Question: I have the following code :
'''
@{
var db = Database.Open("WebPageMovies") ;
var selectCommand = "SELECT * FROM Movies";
var searchGenre = "";
var searchTitle = "";
var selectedData = "";
// search by Genre
if(!Request.QueryString["searchGenre"].IsEmpty() ) {
selectCommand = "SELECT * FROM Movies WHERE Genre = @0";
searchGenre = Request.QueryString["searchGenre"];
}
// searching by title ( but any word or words that match a title will work).
if(!Request.QueryString["searchTitle"].IsEmpty()){
selectCommand += " AND Title LIKE @1";
searchTitle = "%"+ Request.QueryString["searchTitle"] + "%";
}
// if both textboxes are empty, then the following is dispayed
if(searchGenre != null)
{
selectedData = db.Query(selectCommand, searchGenre,searchTitle);
}
else
{
selectedData = db.Query(selectCommand,searchTitle);
}
var grid = new WebGrid(source: selectedData, defaultSort: "Genre", rowsPerPage:3);
}
<!DOCTYPE html>
<html lang="en">
<head>
<style type="text/css">
.grid { margin: 4px; border-collapse: collapse; width: 600px; }
.grid th, .grid td { border: 1px solid #C0C0C0; padding: 5px; }
.head { background-color: #E8E8E8; font-weight: bold; color: #FFF; }
.alt { background-color: #E8E8E8; color: #000; }
</style>
<meta charset="utf-8" />
<title>Movies</title>
</head>
</head>
<body>
<h1>Movies</h1>
<form method="get">
<div>
<label for="searchGenre">Genre to look for:</label>
<!-- in order for the textbox to rememebr what search value was entered, we need to provide a value attribute with that search value in our HTML-->
<input type="text" value="@Request.QueryString["searchGenre"]" name="searchGenre" value="" />
@*<input type="Submit" value="Search Genre" /><br/>*@
(Leave blank to list all movies.)<br/>
</div>
<div>
<label for="SearchTitle">Movie title contains the following:</label>
<input type="text" name="searchTitle" value="@Request.QueryString["searchTitle"]" />
<input type="Submit" value="Search Title" /><br/>
</div>
</form>
<div>
@grid.GetHtml(
tableStyle: "grid",
headerStyle: "head",
alternatingRowStyle: "alt",
columns: grid.Columns(
grid.Column("Title"),
grid.Column("Genre"),
grid.Column("Year")
)
)
</div>
</body>
</html>
'''
Don't worry about the length of it, just focus on the razor code. In brief, I have two textboxes and one button. I would like to display a table when a user puts in a value in either the "Title" or the "Genre" or both the search boxes. However, I am getting the following error:

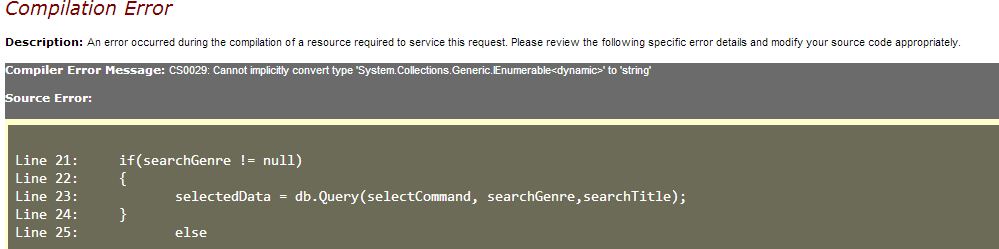
Answer: You error is related to the type of this variable that happens to be string:
'''
var selectedData = "";
'''
See that you're trying to assign the query result to it and 'db.Query' returns an 'IEnumerable<dynamic>'.
'''
selectedData = db.Query(selectCommand, searchGenre,searchTitle);
'''
Change that variable to:
'''
IEnumerable<dynamic> selectedData;
'''